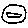
Label: smiley face